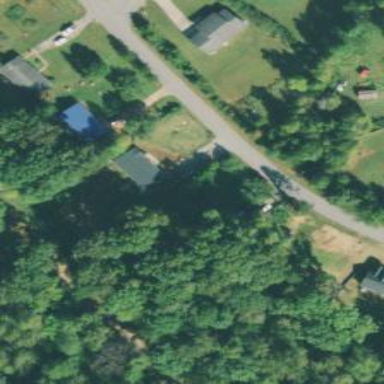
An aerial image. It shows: Driveway.